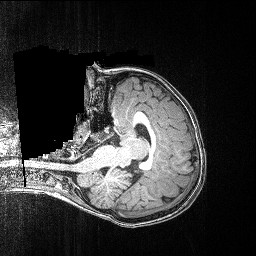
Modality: T1w
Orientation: axial